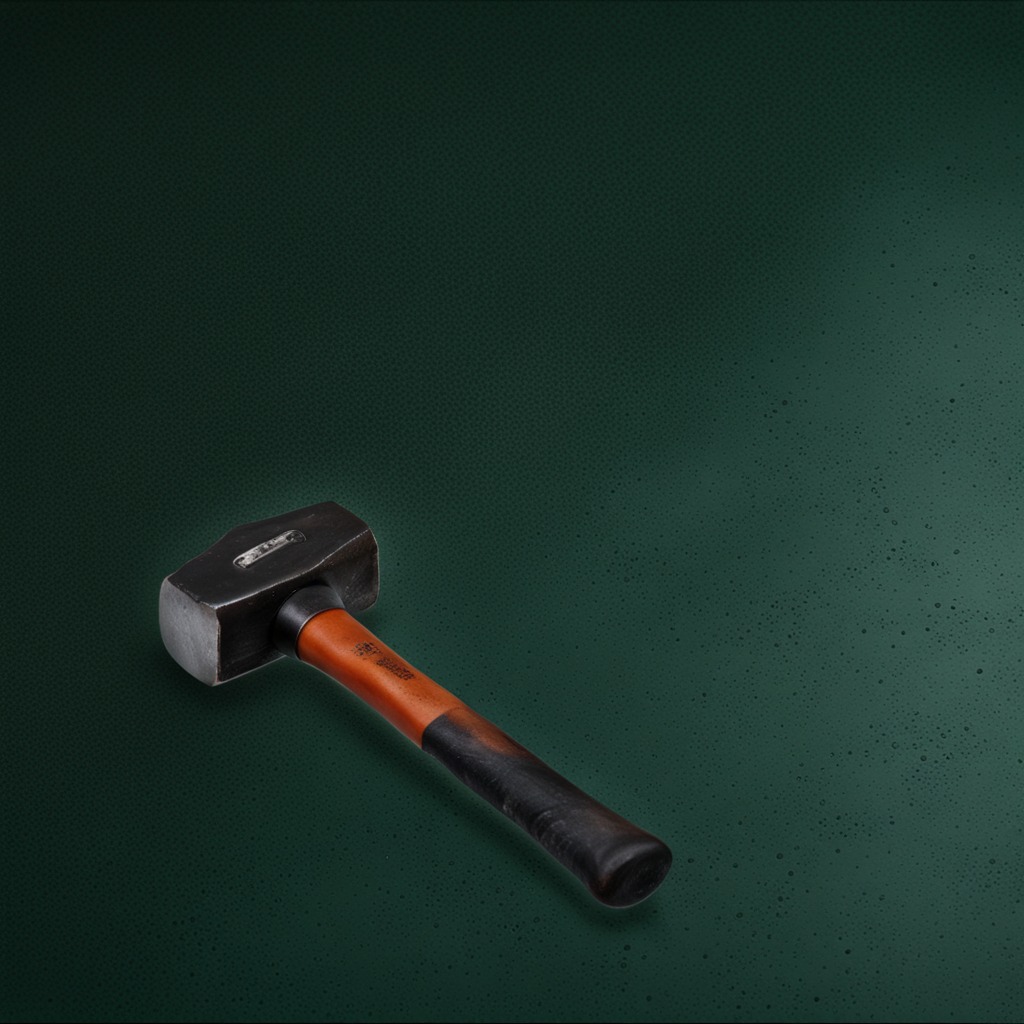
A hammer is lying on the clean granite tabletop covered with a green rubber mat inside a workshop at night dim ambient light soft shadows worn but beneath the mat.